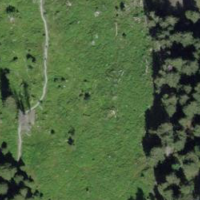
EUNIS habitat code: 43
Species observed at this site:
Sylvia atricapilla
Fringilla coelebs
Sorbus aucuparia